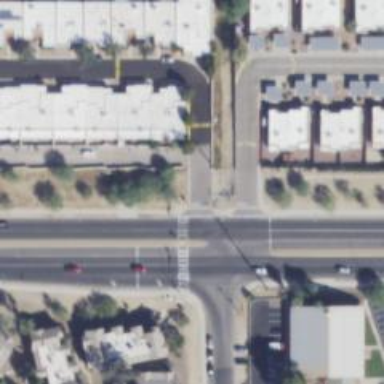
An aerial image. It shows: Marked uncontrolled road crossing.